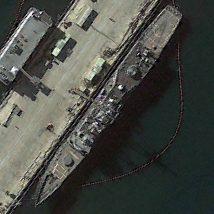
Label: cruiser